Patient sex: M
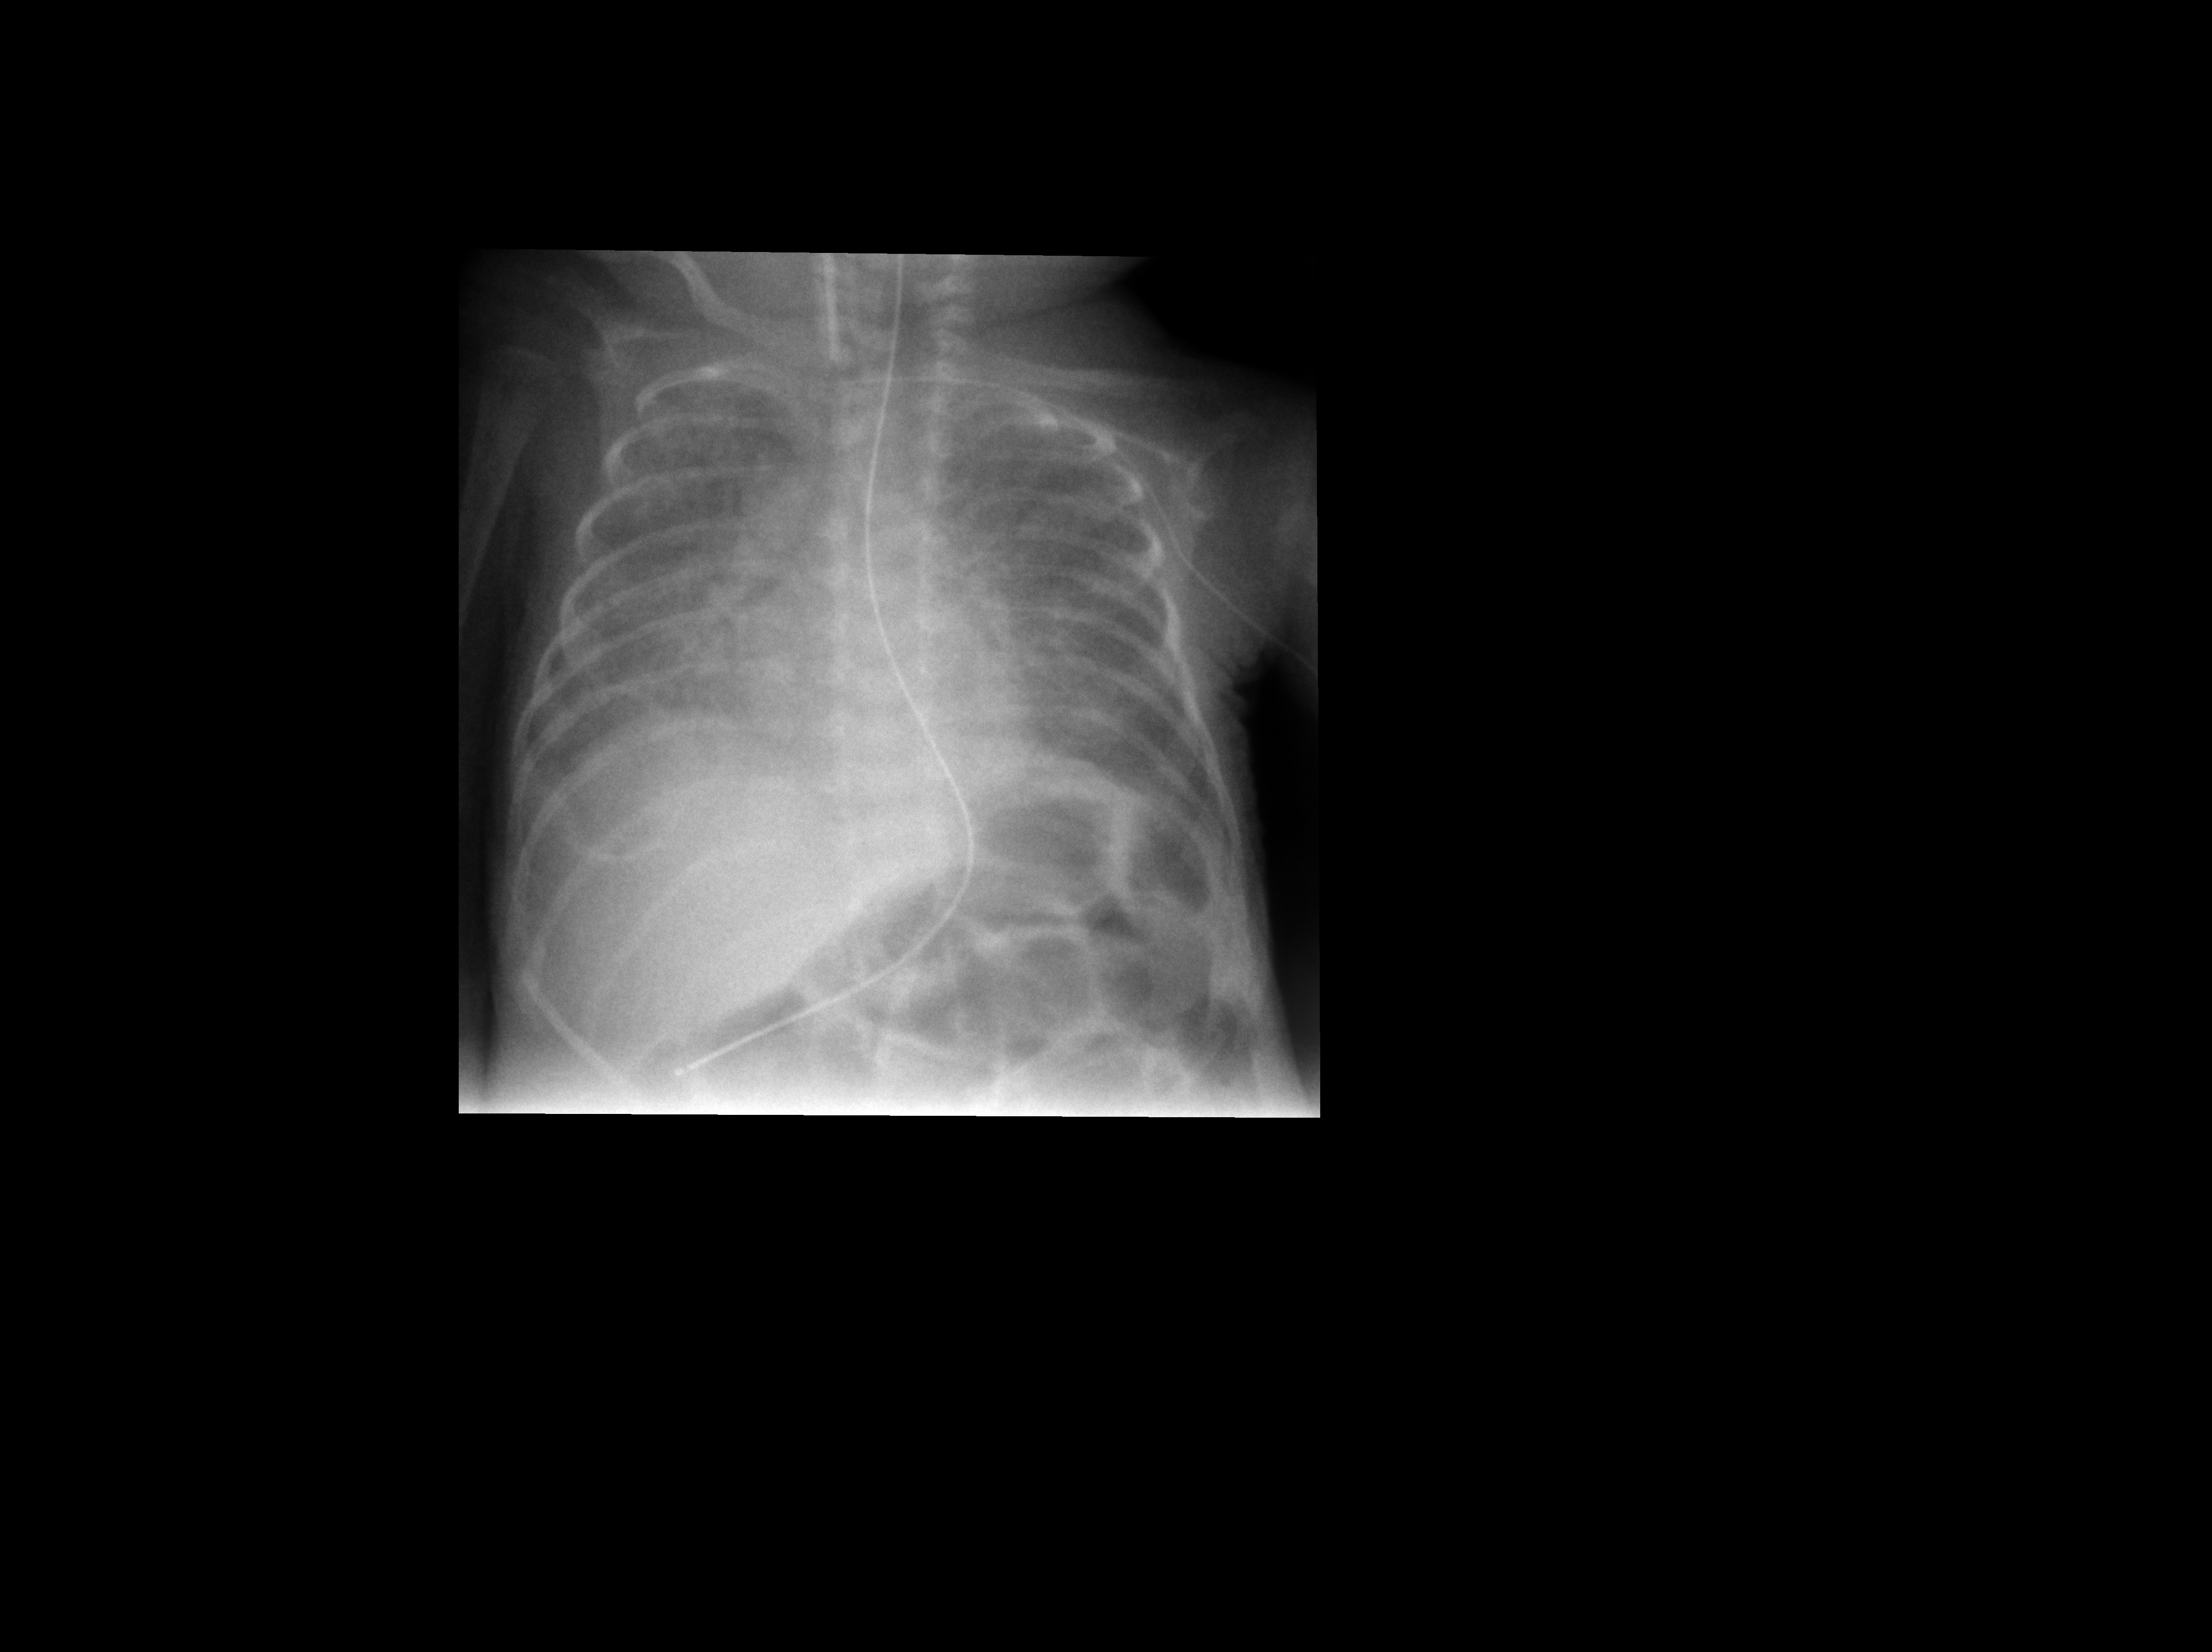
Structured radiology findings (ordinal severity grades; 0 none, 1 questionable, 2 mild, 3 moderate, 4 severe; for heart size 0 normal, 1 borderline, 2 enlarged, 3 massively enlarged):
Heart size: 0
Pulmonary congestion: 2
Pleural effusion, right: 1
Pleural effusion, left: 1
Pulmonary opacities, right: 2
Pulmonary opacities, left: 2
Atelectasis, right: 2
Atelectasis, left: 2